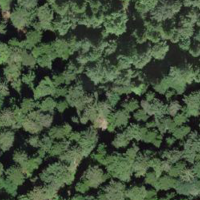
EUNIS habitat code: 44
Species observed at this site:
Lathyrus vernus